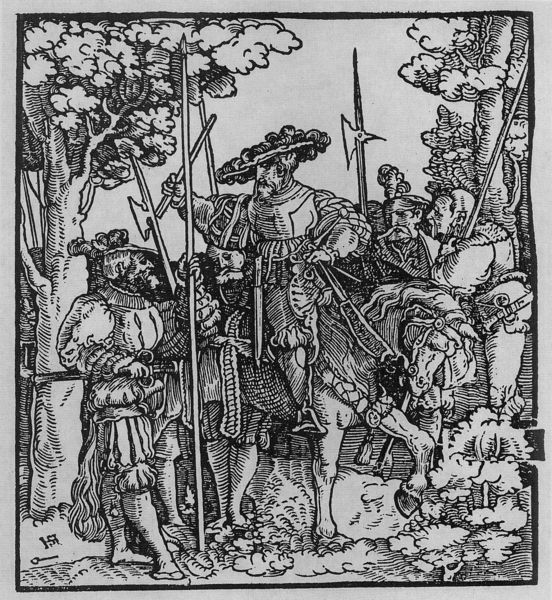
Titel: Bildnis des Gaius Marius
Künstler: Hans Schäufelein
Institution: (Seriendruck)
Schlagwörter: baum, blätter, feder, gruppe, hand, himmel, kampf, kämpfer, laub, mann, bäume, landschaft, grau, hut, hüte, männer, nase, schwarz, weiss, zeichnung, tier, bart, hose, mütze, diener, federn, rahmen, ärmel, herr, ast, natur, busch, büsche, gewand, adel, pflanzen, krone, renaissance, wald, pferd, pferde, reiter, beine, huf, mähne, reiten, sattel, zügel, füße, holzschnitt, stab, hosen, grafik, graphik, krieg, schlacht, lanze, soldaten, tusche, panzer, geschirr, druck, druckgraphik, monogramm, stich, illustration, militär, schwert, säbel, waffen, soldat, herrscher, genreszene, ritter, armee, fürst, rüstung, tracht, harnisch, axt, trupp, mittelalter, wams, krieger, hellebarde, lanzen, feldherr, hellebarden, pike, piken, speer, speere, gestrüpp, tur, kupferstich, beil, gefesselt, reiterei, freiluft, landsknecht, heerpauke, kuhmaulschuhe, helebarde, zeeichnung, m, arde, kridg